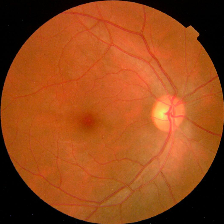
Diabetic retinopathy grade: No DR